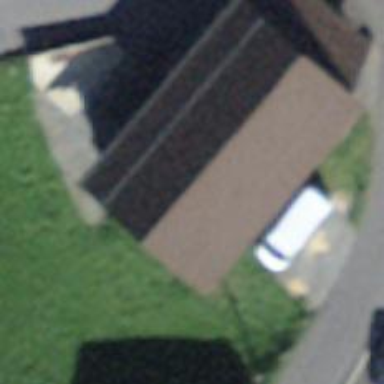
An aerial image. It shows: Rural barn.